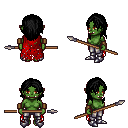
a pixel art fantasy rpg character, female body template, orc, green skin, red tattered cape, metal pants, black long hairstyle, leather bracers, metal boots, spear, four views (front, back, left, right), 2x2 character sprite sheet, small pixel art, hard edges, no anti-aliasing